Field crop: maize
Growth stage: 2
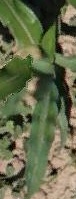
Species: maize